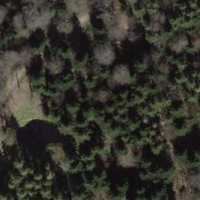
EUNIS habitat code: 44
Species observed at this site:
Lysimachia nemorum